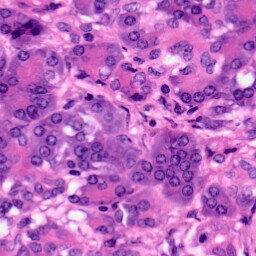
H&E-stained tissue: Pancreatic